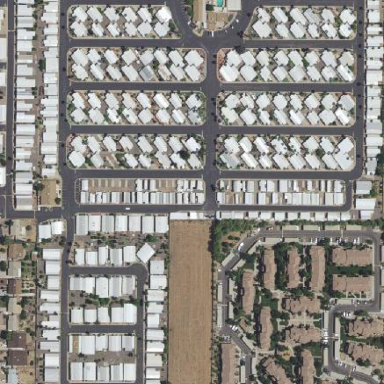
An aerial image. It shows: Residential neighbourhood with caravan site.